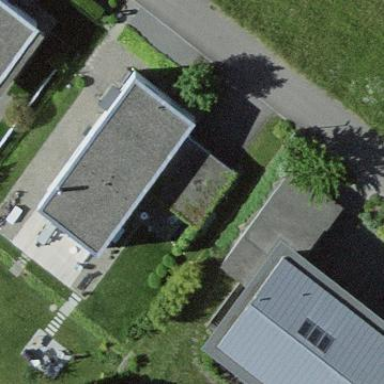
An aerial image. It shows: Residential building.